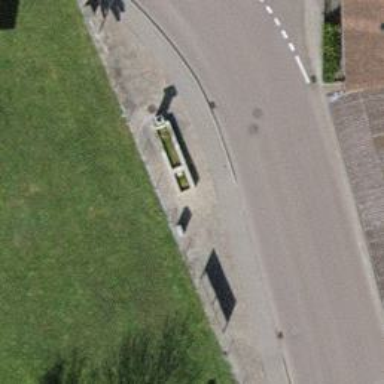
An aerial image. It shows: Beautiful fountain.